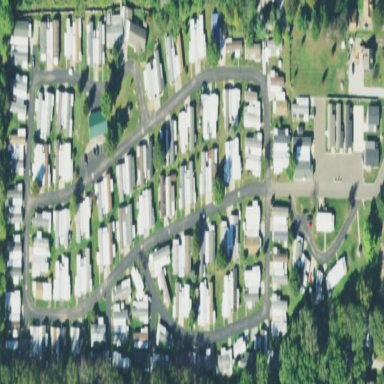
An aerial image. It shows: Residential area designated as trailer park.